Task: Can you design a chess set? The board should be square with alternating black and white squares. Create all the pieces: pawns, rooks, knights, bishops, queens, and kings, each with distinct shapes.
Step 3577:
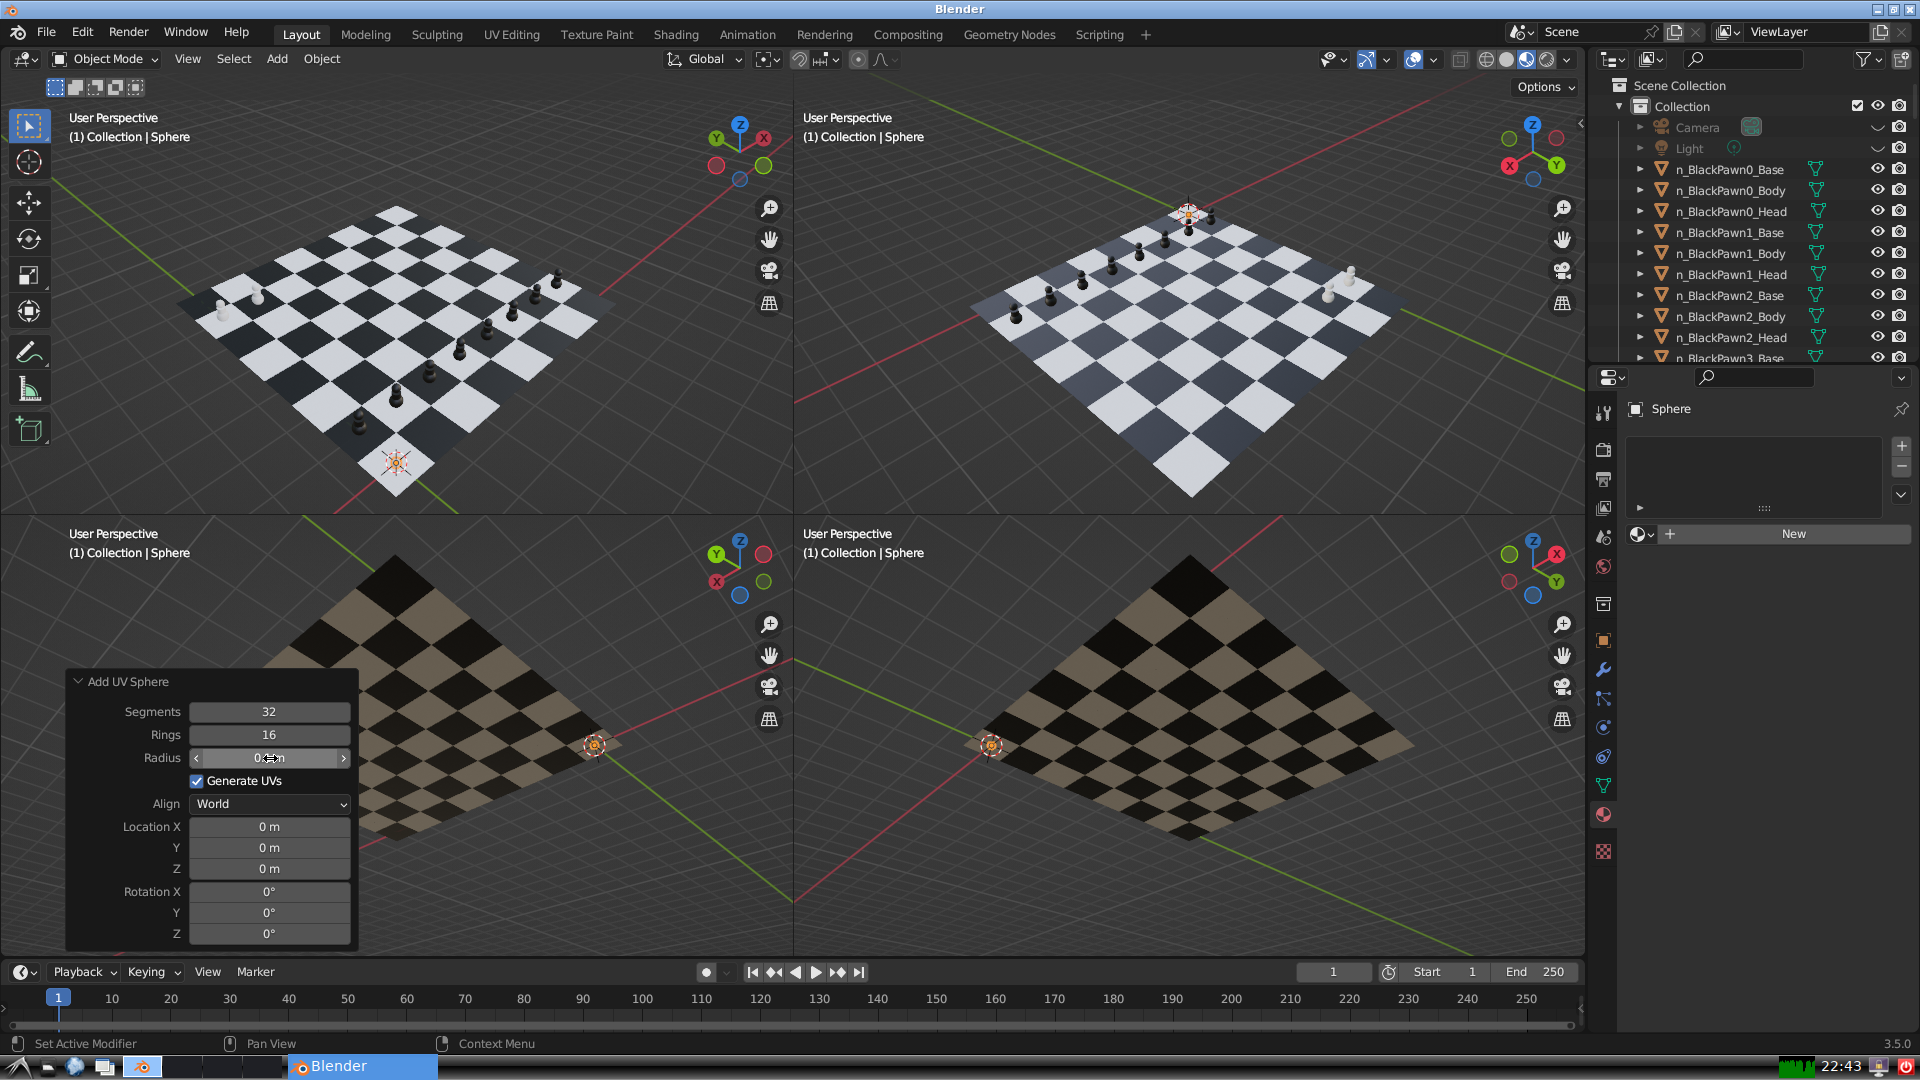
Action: click: no